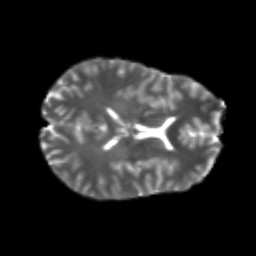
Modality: T2w
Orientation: axial
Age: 23
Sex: male
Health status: healthy
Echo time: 0.074 s